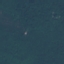
Label: Forest